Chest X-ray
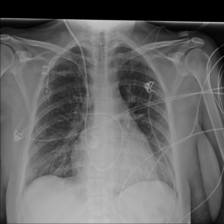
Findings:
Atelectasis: negative
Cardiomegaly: negative
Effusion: negative
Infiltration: negative
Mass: negative
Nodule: negative
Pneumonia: negative
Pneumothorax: negative
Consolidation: negative
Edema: negative
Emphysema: negative
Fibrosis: negative
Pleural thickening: negative
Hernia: negative